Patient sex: M
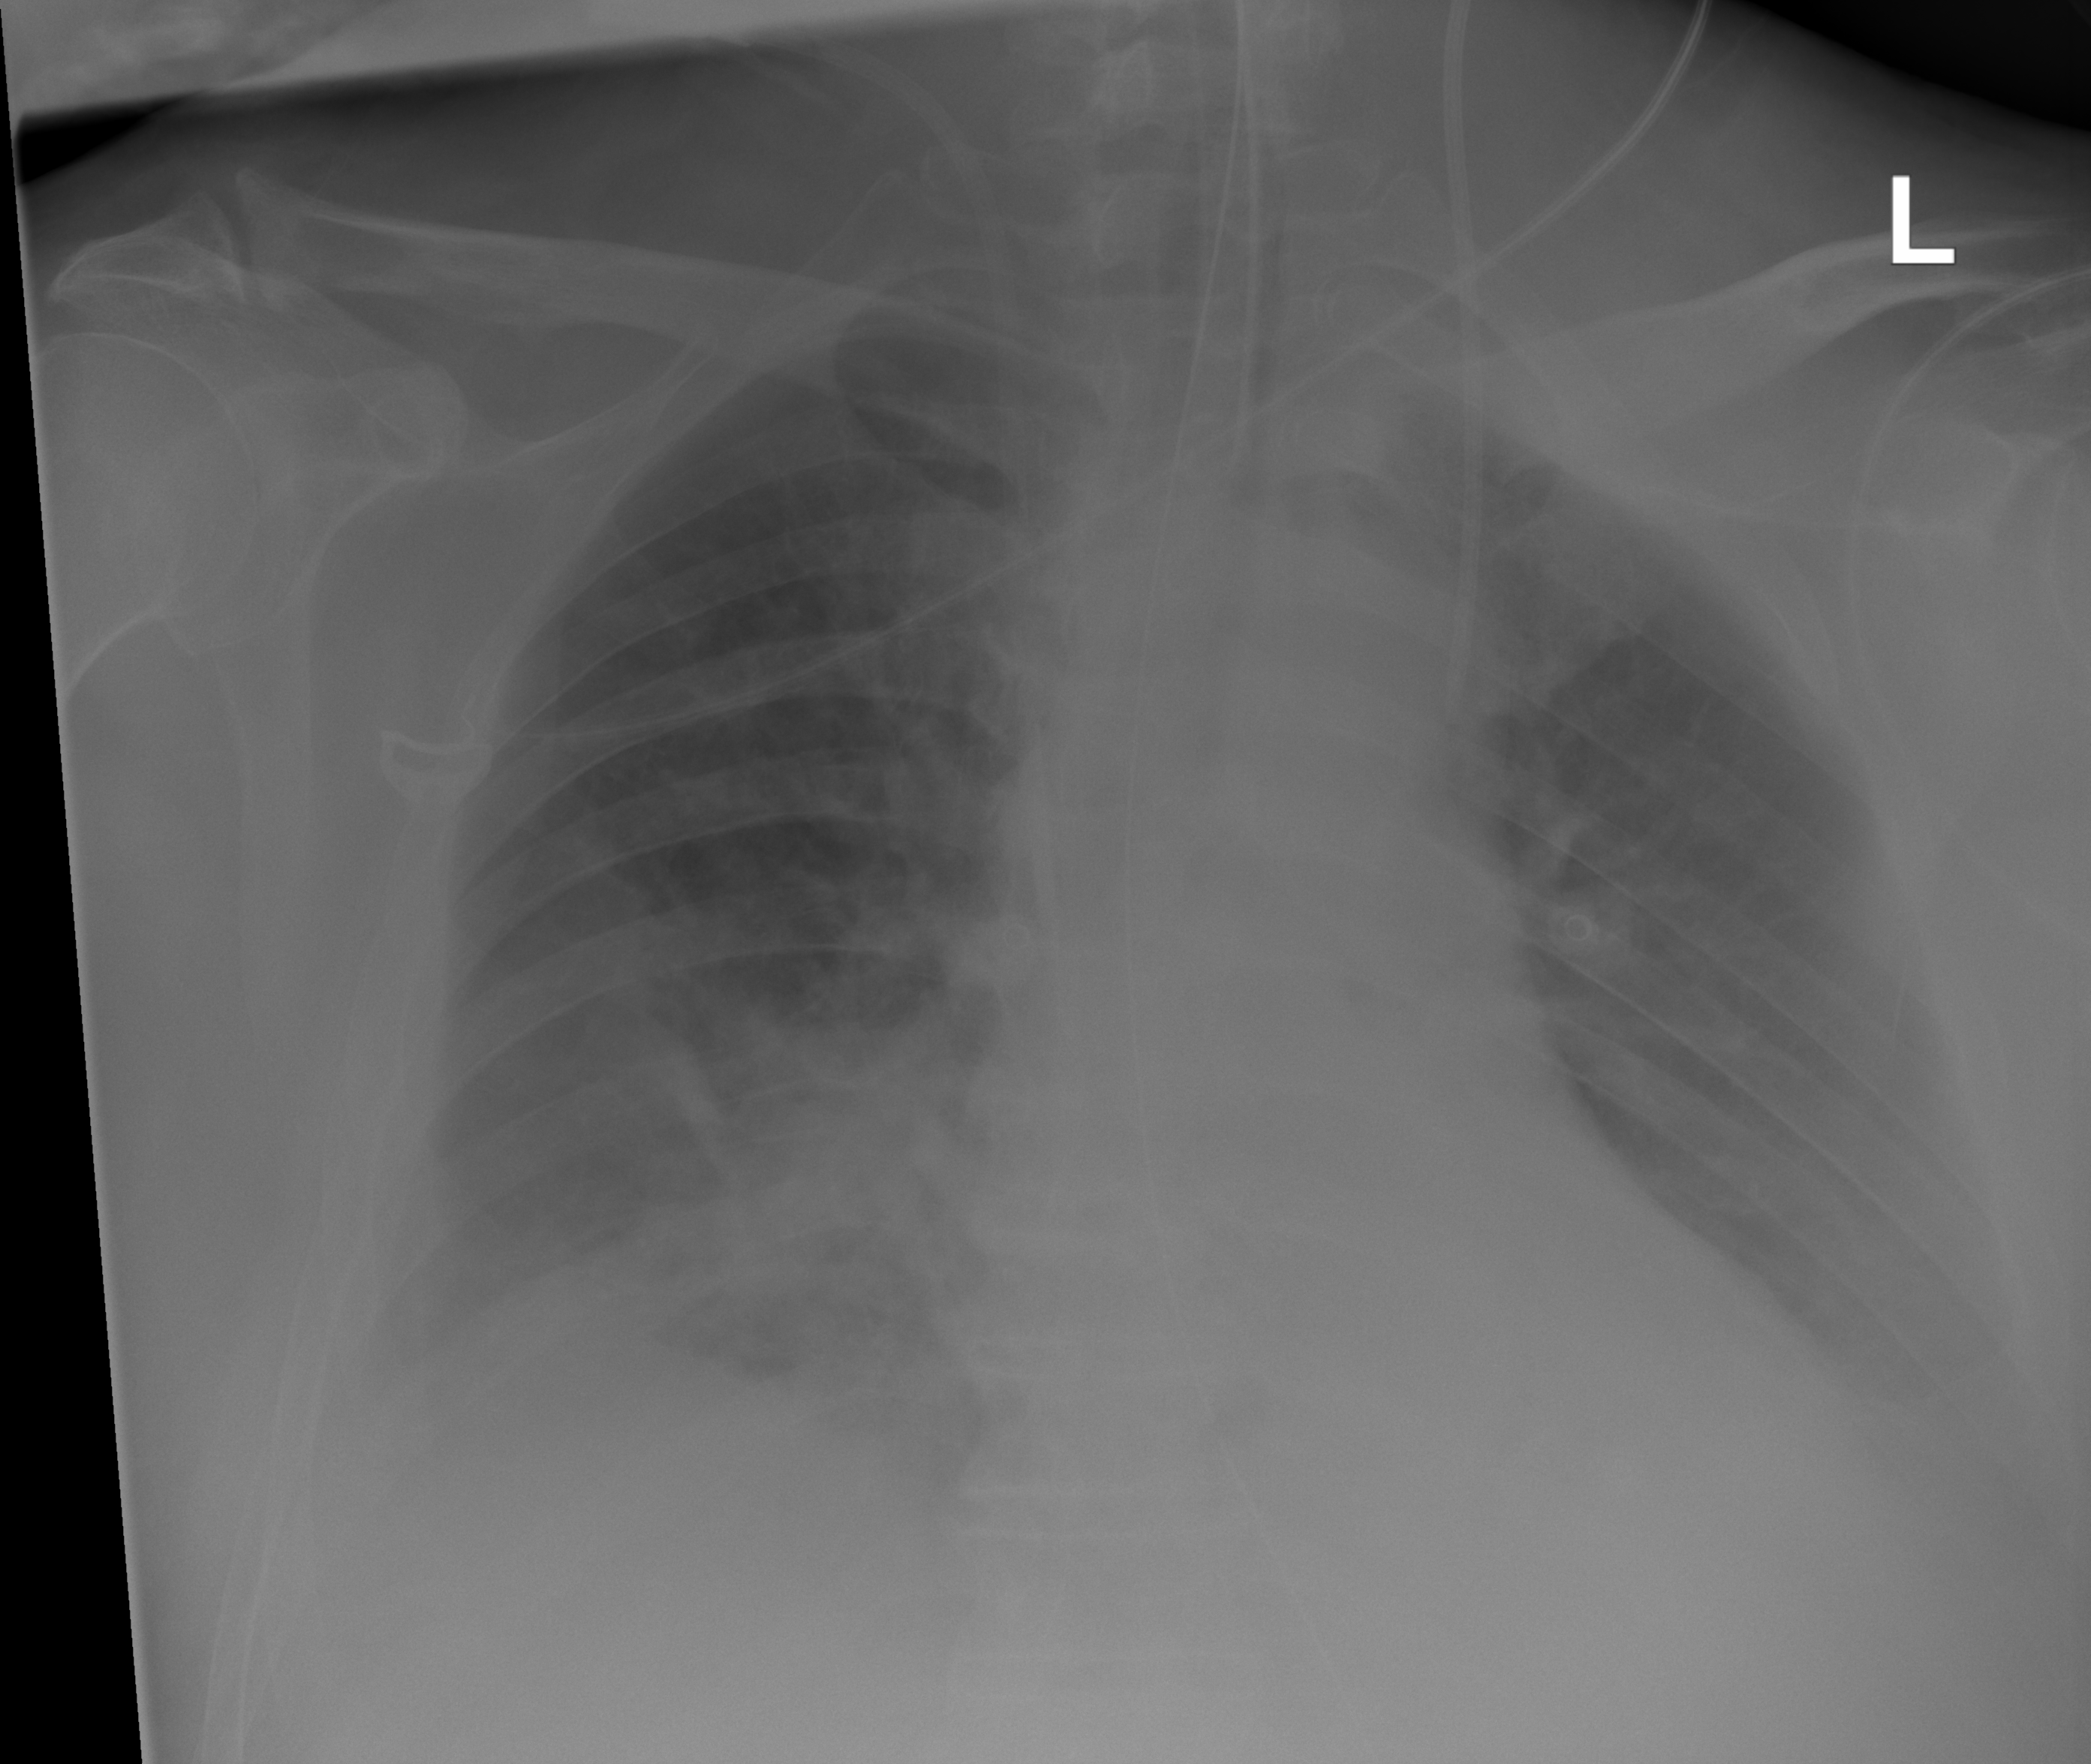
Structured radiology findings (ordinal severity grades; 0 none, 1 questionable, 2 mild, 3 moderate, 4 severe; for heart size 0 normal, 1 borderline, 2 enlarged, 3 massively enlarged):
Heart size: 0
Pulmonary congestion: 1
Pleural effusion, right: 3
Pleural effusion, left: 3
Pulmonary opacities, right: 1
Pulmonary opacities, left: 0
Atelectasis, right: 2
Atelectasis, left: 2